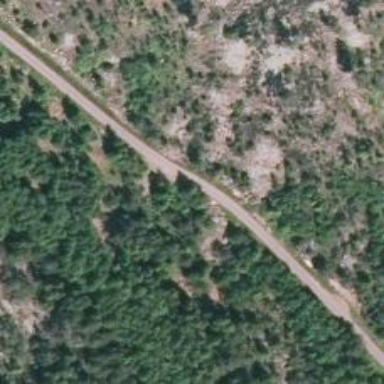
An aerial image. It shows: Simple road.